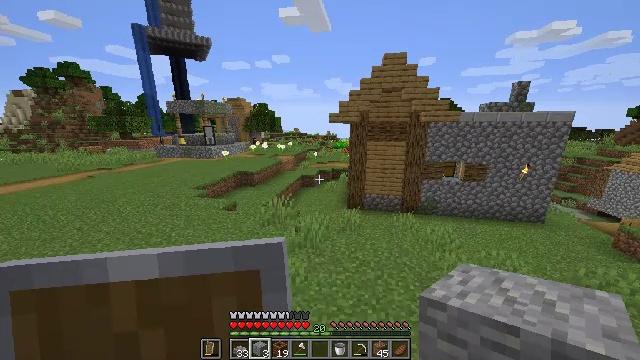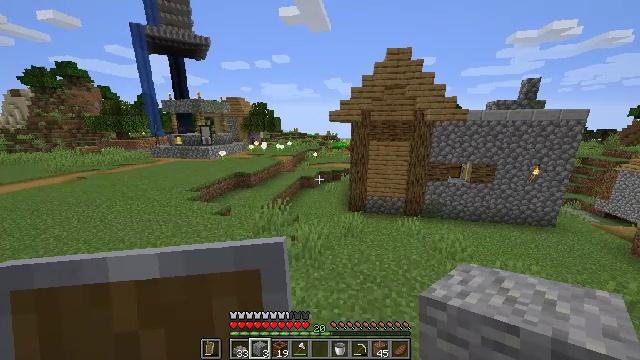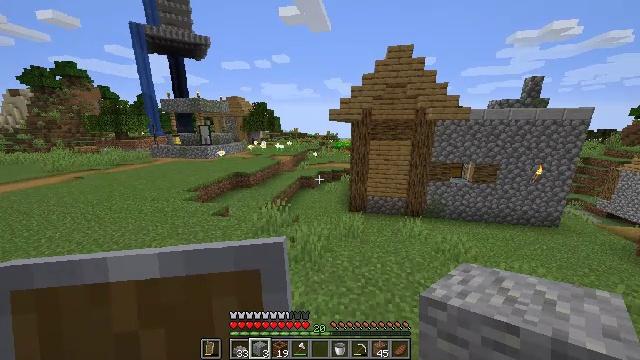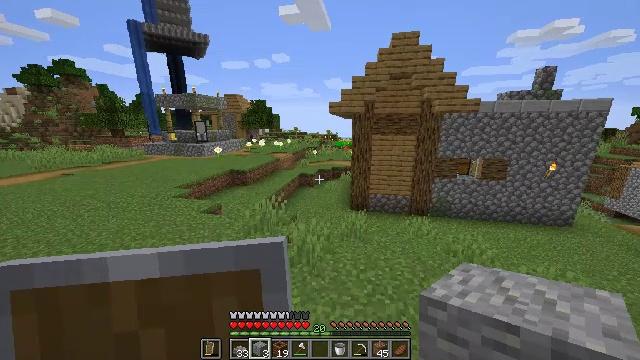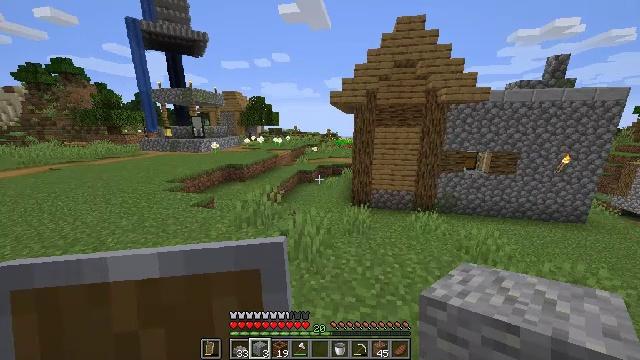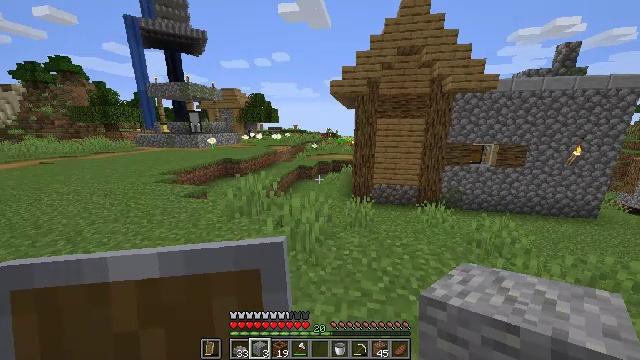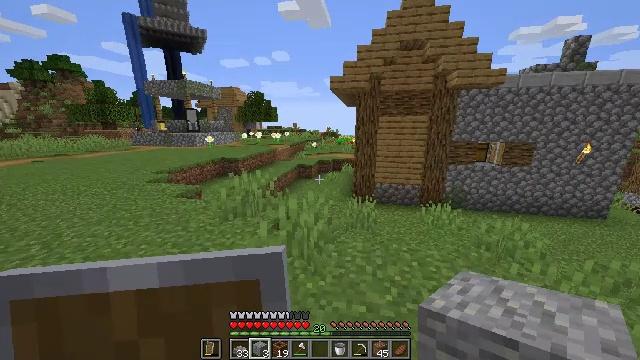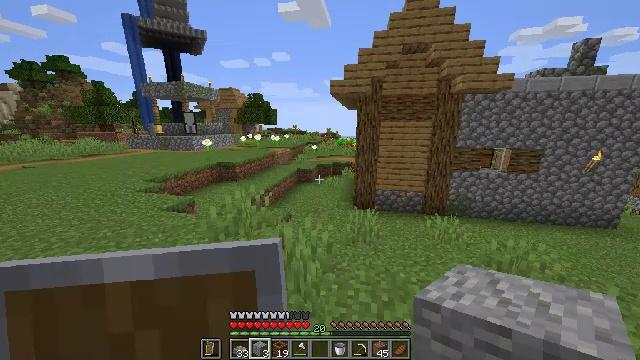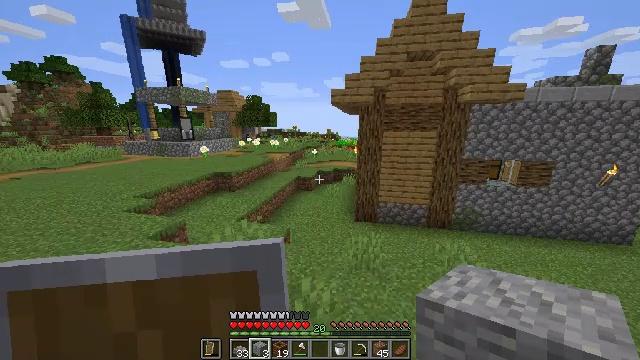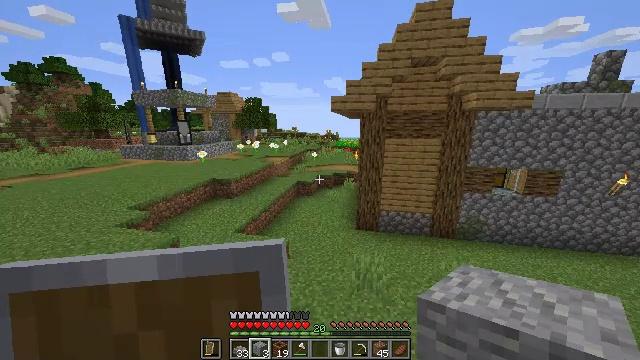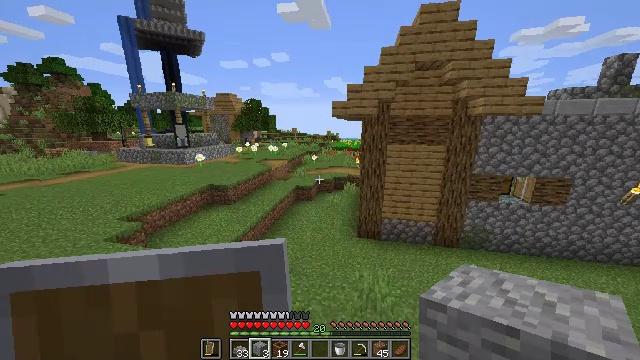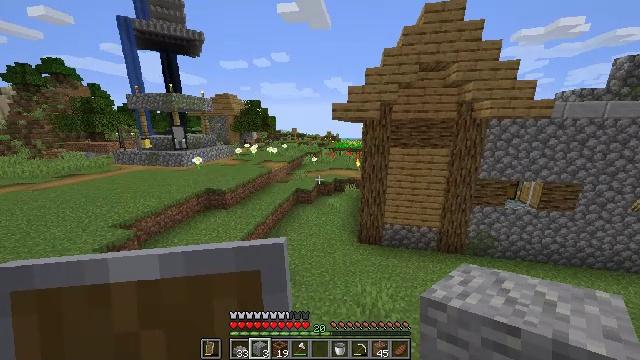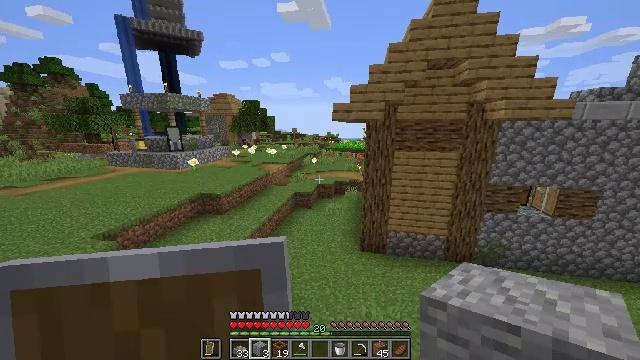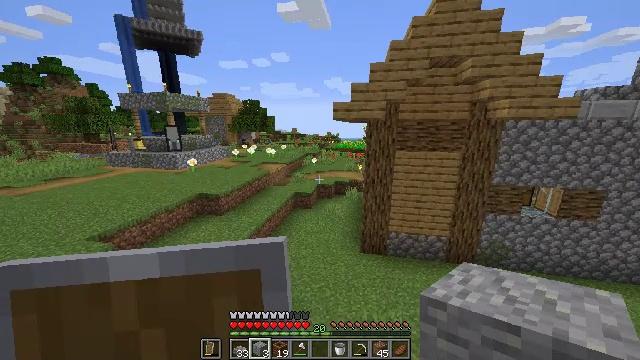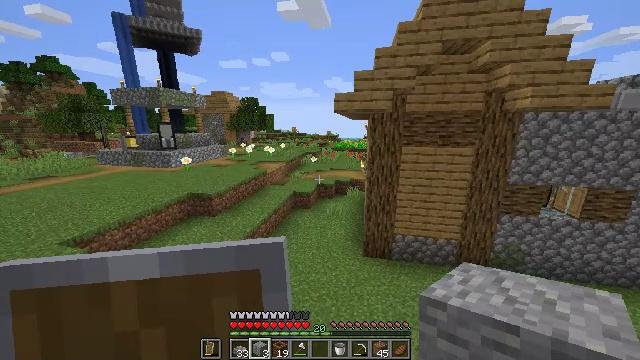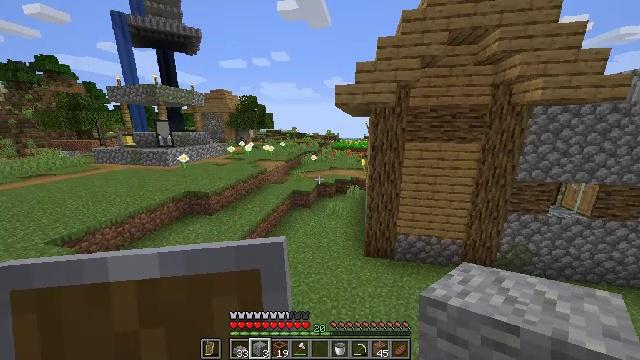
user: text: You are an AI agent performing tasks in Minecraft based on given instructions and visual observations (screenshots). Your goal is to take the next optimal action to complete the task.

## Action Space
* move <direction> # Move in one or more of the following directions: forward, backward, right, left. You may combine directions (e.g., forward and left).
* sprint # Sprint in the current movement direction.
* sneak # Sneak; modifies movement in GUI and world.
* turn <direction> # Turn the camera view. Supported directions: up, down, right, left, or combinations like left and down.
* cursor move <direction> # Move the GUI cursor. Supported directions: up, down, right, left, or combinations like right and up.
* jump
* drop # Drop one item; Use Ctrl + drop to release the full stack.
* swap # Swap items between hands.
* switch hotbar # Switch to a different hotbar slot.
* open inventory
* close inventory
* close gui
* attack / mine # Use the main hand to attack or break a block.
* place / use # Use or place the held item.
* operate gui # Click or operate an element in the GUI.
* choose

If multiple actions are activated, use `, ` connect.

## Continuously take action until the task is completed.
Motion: motion action
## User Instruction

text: Use sugarcane to craft sugar.
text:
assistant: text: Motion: move forward, jump
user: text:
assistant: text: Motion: move forward, jump
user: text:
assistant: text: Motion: move forward, jump
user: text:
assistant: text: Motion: move forward, jump
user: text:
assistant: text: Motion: move forward, jump
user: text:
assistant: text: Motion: move forward, jump
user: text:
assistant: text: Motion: move forward, jump
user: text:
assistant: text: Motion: move forward, jump
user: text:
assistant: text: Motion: move forward, jump
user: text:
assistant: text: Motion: move forward, jump
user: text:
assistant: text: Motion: move forward, jump
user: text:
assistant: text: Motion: move forward, jump
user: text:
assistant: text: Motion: move forward, jump
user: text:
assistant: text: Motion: move forward, jump
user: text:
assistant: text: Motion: move forward
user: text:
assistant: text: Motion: move forward
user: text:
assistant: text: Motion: move forward
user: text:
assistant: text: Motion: move forward
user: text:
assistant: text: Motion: move forward
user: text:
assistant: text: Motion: move forward
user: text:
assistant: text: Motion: move forward
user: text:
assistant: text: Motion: move forward
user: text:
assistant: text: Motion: move forward
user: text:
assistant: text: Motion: move forward
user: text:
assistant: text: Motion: move forward
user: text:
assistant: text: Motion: move forward
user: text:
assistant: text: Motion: move forward, turn right
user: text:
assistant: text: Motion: move forward
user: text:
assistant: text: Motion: move forward
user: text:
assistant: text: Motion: move forward